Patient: sex M, age 73
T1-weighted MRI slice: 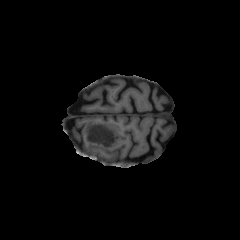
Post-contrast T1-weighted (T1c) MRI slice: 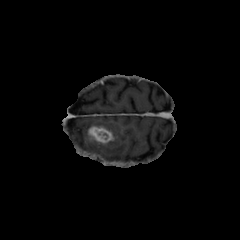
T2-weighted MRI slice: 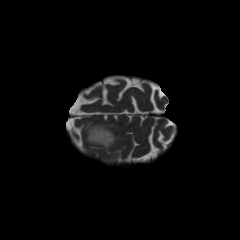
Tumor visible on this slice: yes
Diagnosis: Glioblastoma, IDH-wildtype
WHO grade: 4